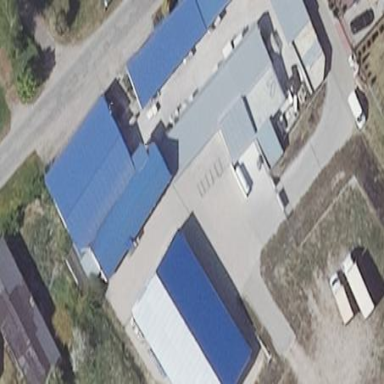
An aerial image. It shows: Service building.